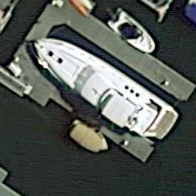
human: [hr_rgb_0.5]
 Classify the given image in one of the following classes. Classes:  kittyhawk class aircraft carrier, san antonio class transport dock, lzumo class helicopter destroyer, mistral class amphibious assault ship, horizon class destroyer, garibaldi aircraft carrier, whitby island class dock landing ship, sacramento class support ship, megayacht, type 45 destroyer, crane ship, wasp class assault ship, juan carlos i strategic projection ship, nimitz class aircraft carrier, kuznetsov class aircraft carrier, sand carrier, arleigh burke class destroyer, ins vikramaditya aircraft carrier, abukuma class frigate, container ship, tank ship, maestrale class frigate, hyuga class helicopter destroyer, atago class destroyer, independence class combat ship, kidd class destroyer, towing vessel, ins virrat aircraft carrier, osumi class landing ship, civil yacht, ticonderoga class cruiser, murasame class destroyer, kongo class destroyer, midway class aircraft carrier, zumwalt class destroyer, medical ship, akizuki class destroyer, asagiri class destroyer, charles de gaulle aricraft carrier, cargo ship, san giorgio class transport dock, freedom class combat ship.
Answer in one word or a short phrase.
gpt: Civil yacht